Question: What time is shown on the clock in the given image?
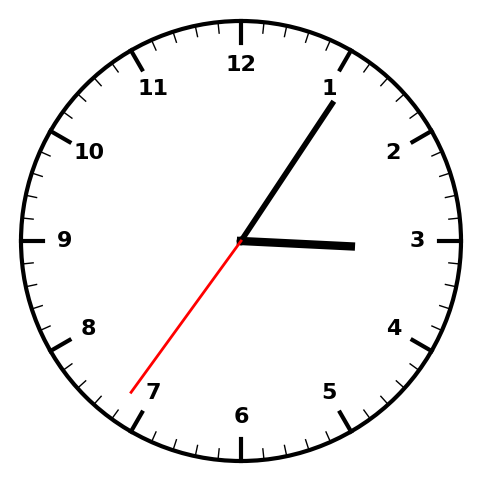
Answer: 03:05:36